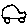
Label: car